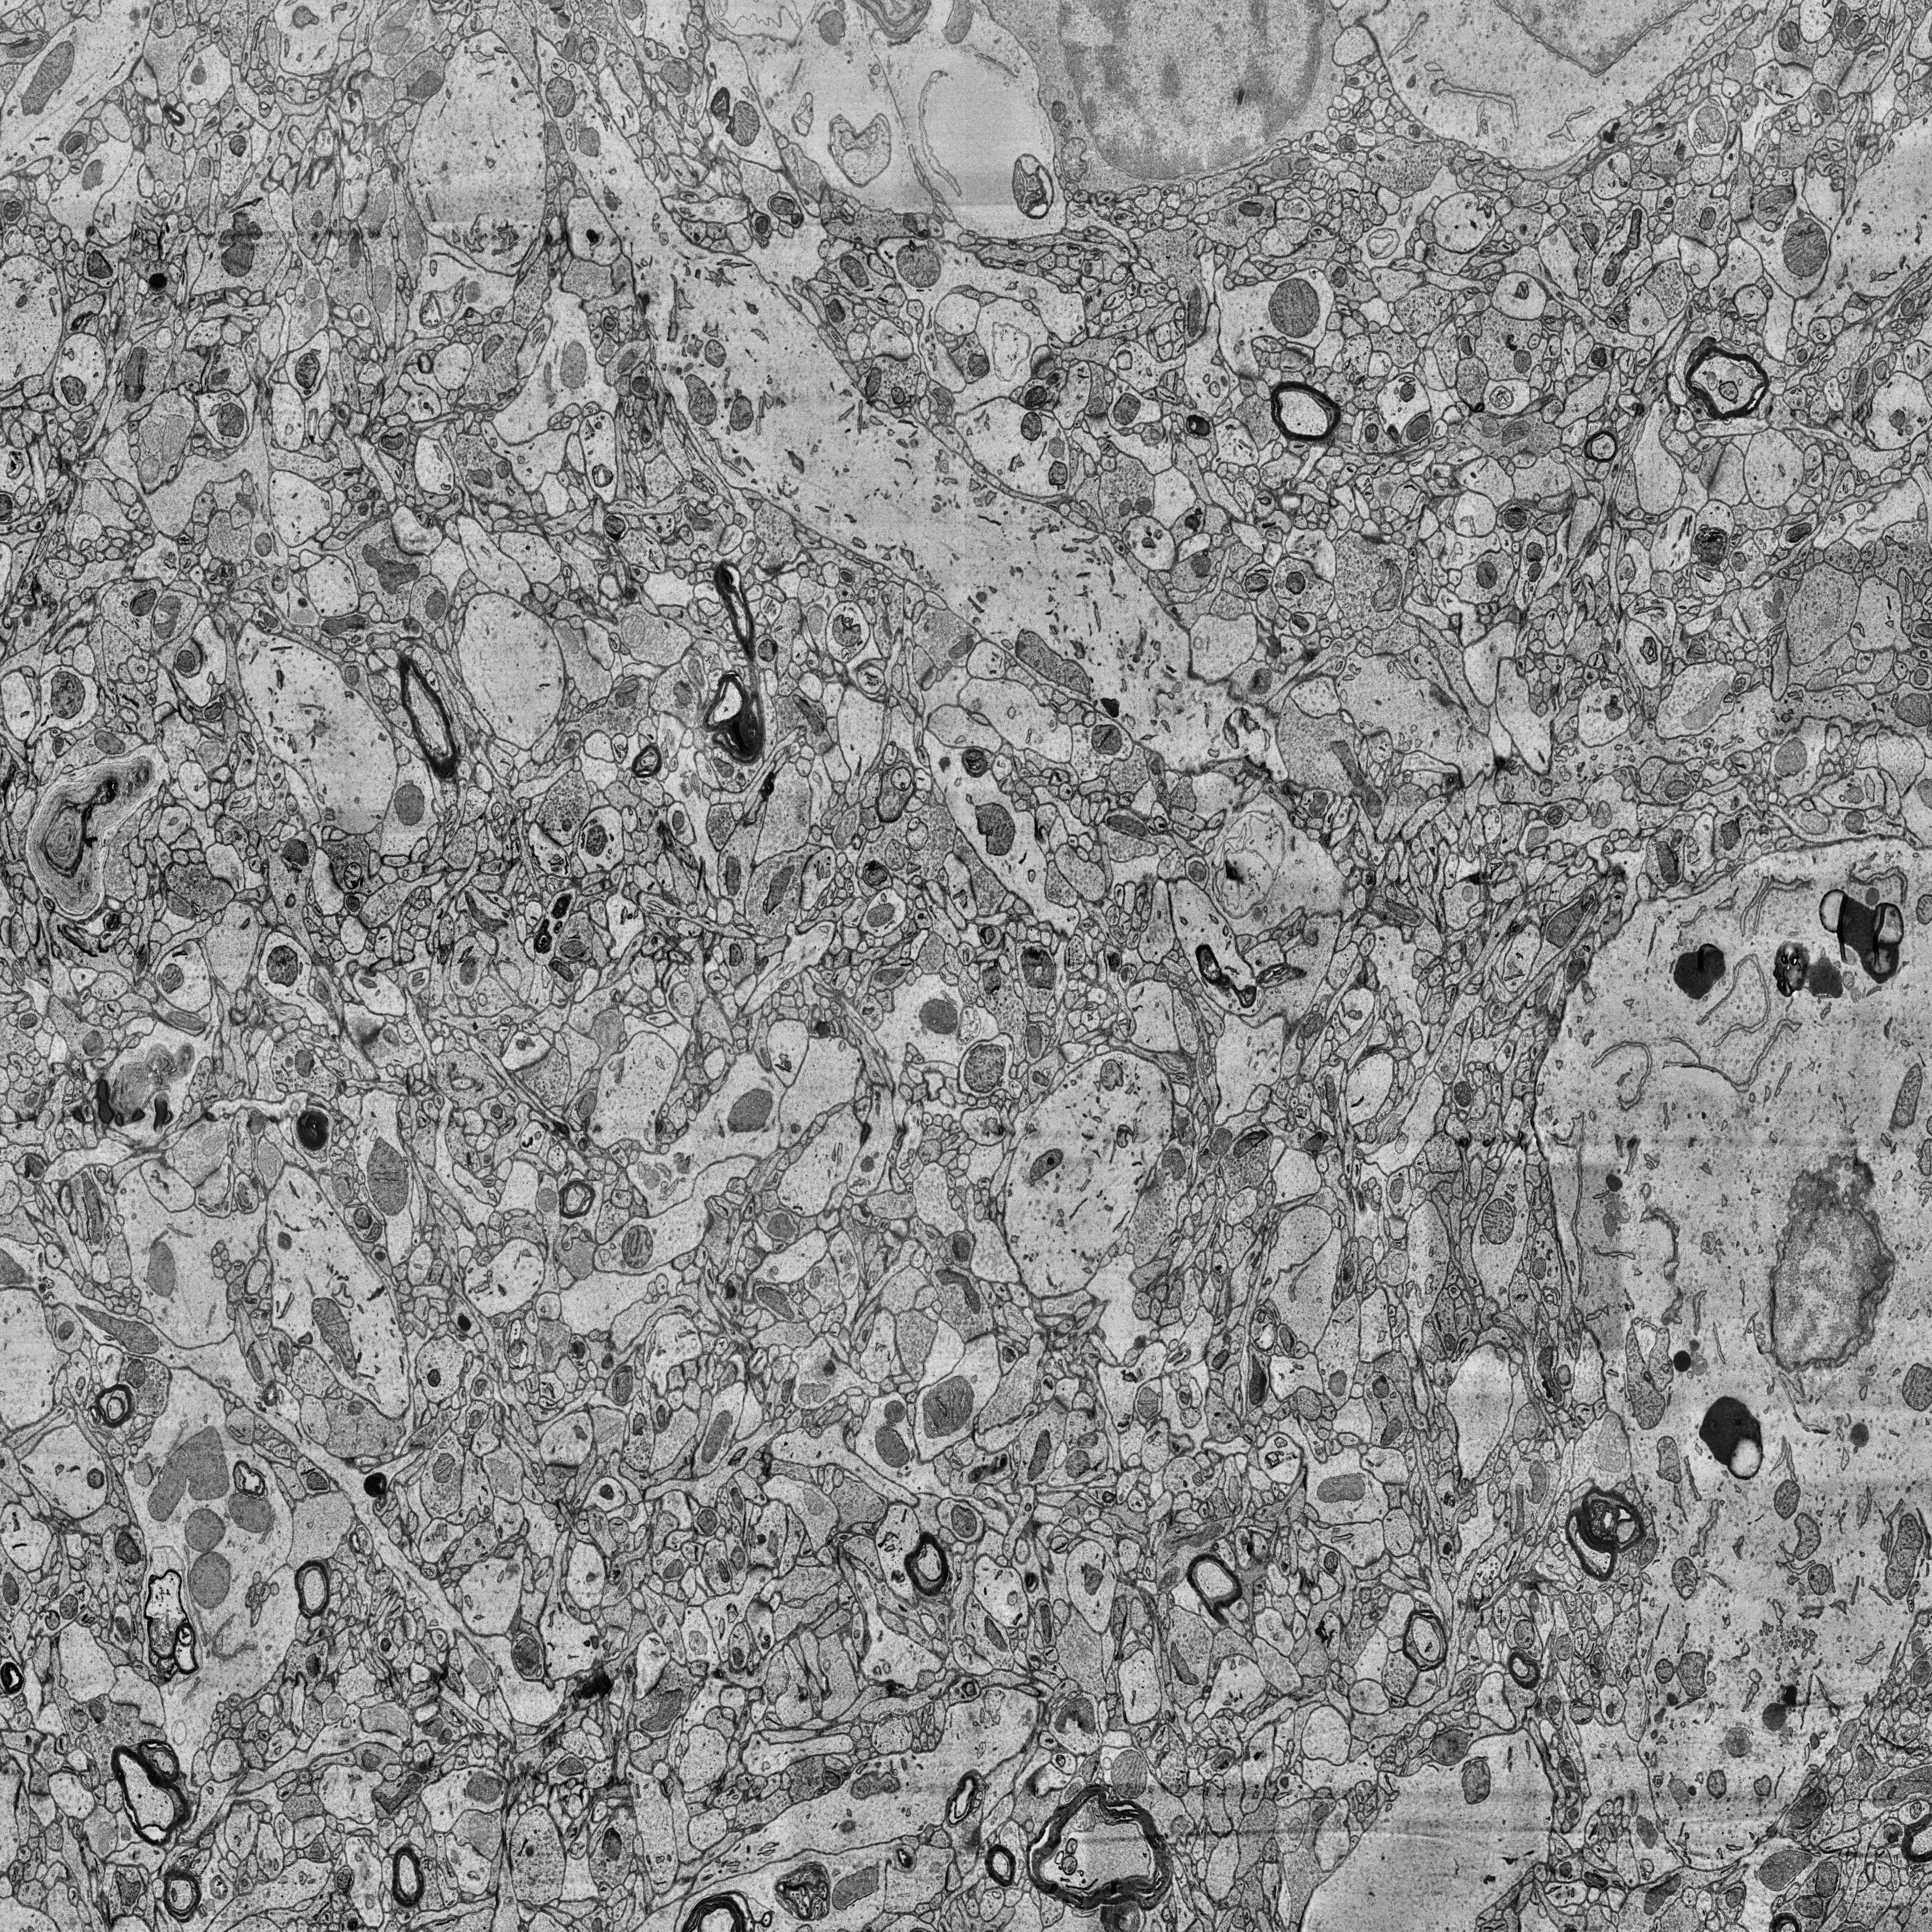
Electron microscopy slice of human cortex tissue
Slice depth (z): 202
Mitochondria instances in slice: 494